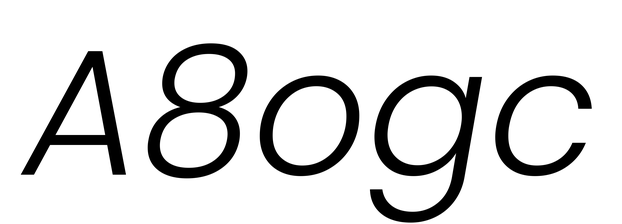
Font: Poppins-LightItalic